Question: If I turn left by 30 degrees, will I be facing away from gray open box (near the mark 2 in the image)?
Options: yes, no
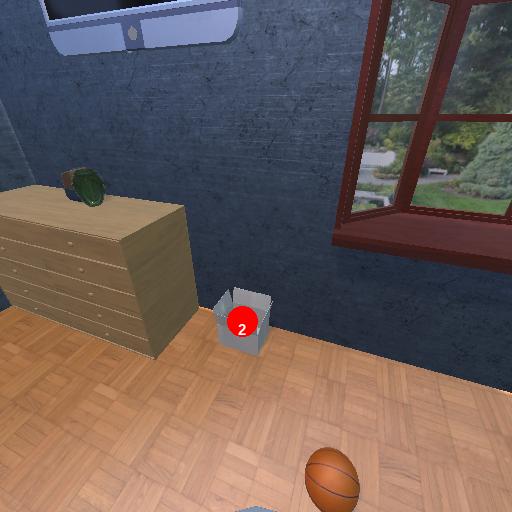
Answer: yes